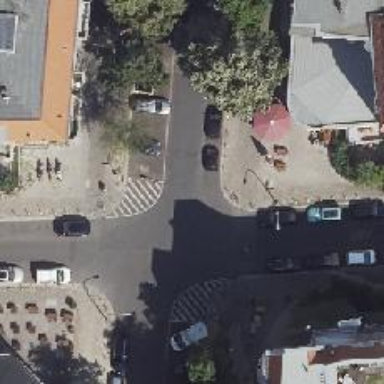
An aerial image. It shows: Asphalt footway with unmarked crossing.